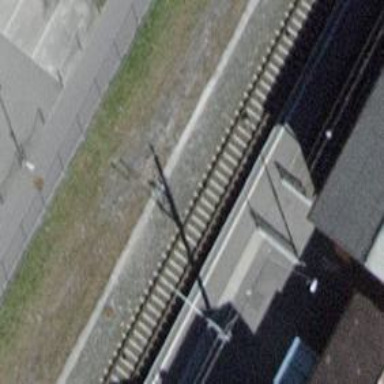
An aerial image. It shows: Public transport halt for railway stop position.